Interaction volume radius: 10 \u00c5
Interaction volume height: 15 \u00c5
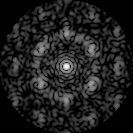
Disorder parameter: 0.6781